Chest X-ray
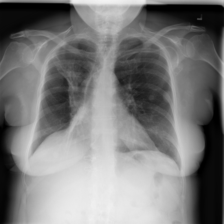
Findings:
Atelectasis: negative
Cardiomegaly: negative
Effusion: negative
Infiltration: negative
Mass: negative
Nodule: negative
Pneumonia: negative
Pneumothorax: negative
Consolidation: negative
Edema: negative
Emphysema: negative
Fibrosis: negative
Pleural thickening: negative
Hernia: negative